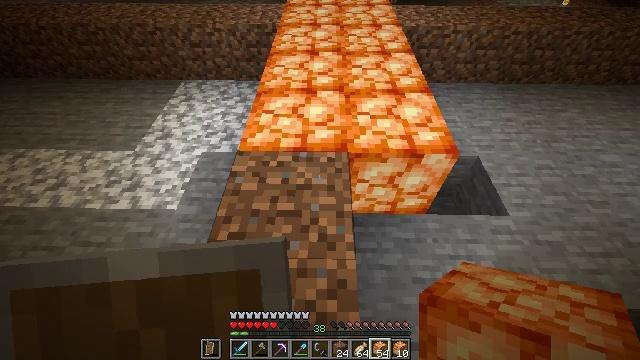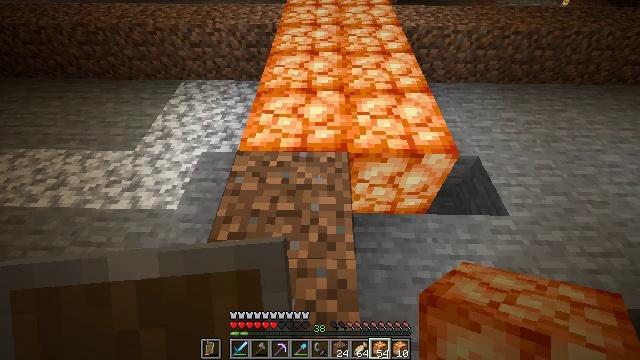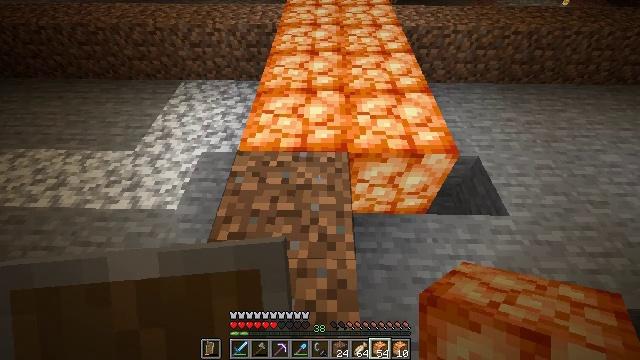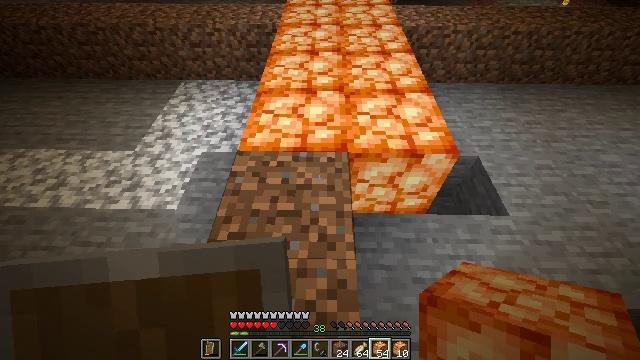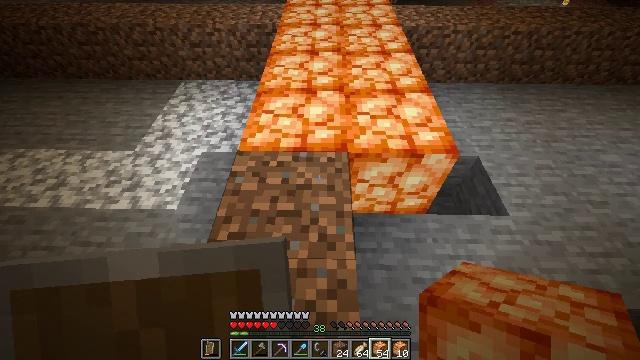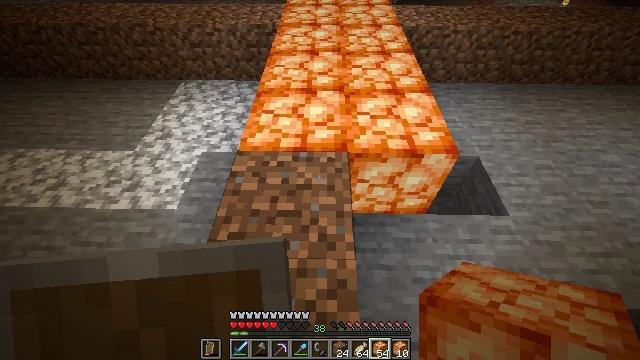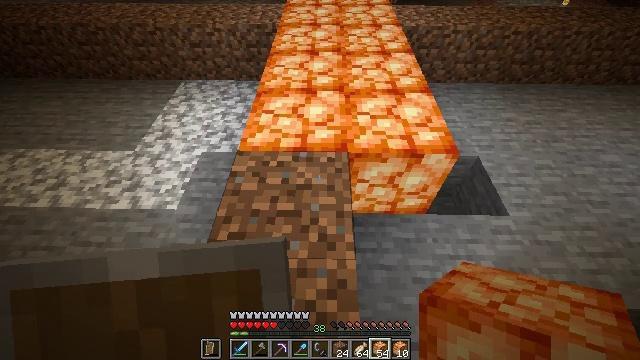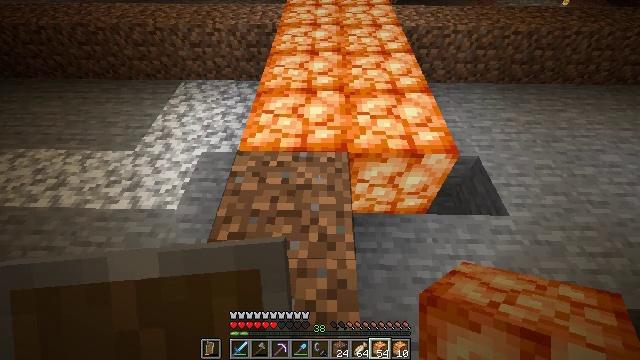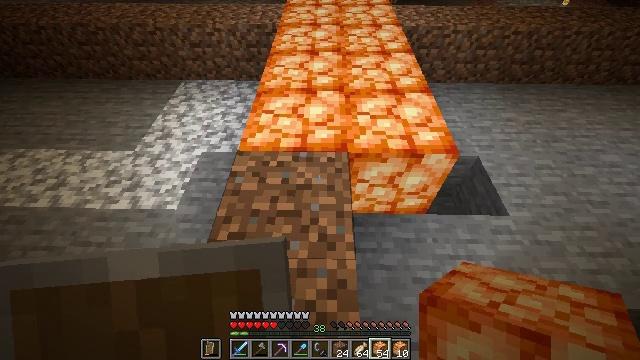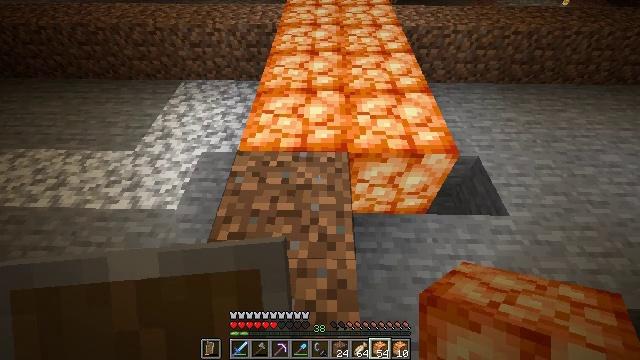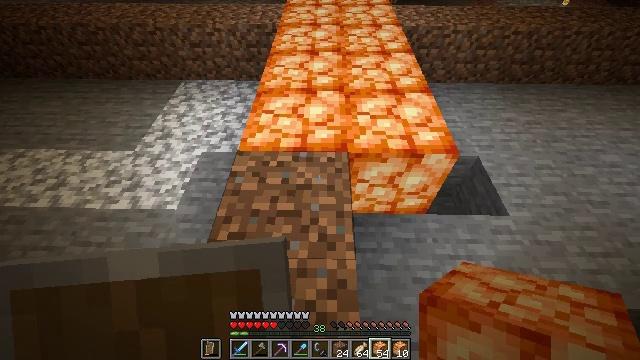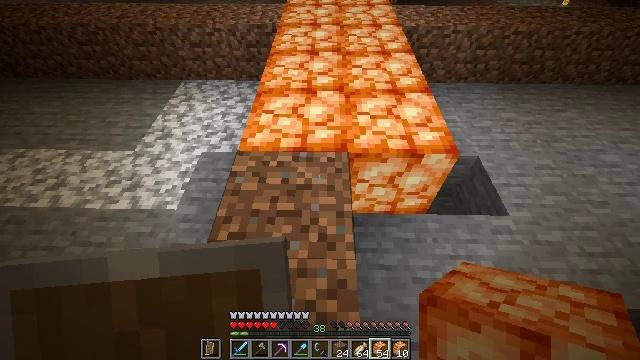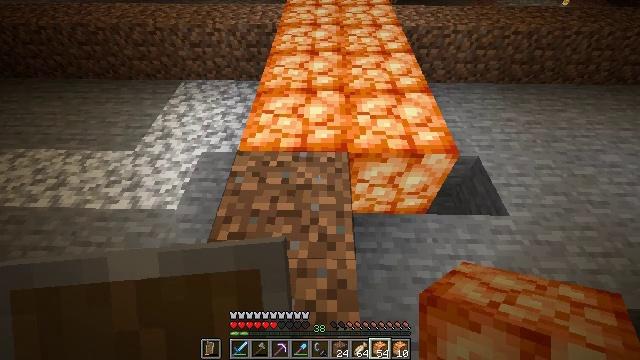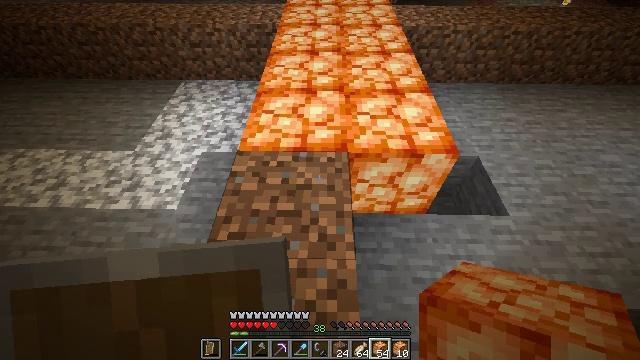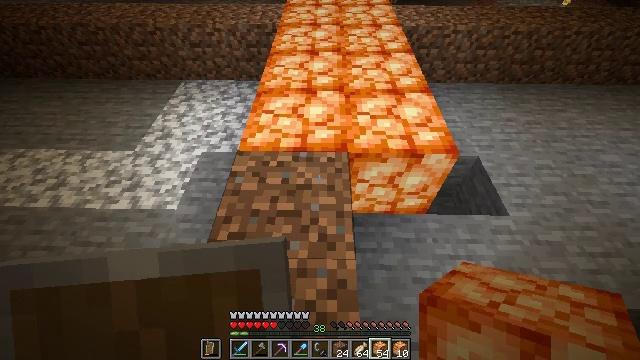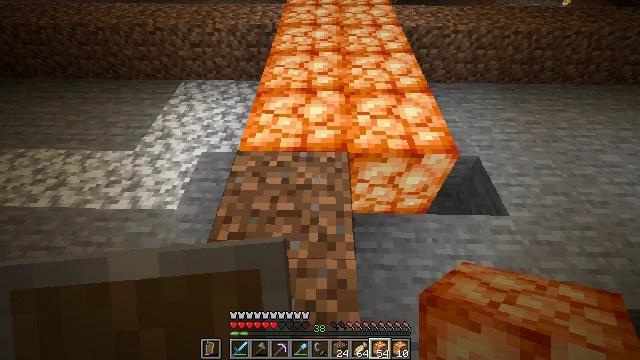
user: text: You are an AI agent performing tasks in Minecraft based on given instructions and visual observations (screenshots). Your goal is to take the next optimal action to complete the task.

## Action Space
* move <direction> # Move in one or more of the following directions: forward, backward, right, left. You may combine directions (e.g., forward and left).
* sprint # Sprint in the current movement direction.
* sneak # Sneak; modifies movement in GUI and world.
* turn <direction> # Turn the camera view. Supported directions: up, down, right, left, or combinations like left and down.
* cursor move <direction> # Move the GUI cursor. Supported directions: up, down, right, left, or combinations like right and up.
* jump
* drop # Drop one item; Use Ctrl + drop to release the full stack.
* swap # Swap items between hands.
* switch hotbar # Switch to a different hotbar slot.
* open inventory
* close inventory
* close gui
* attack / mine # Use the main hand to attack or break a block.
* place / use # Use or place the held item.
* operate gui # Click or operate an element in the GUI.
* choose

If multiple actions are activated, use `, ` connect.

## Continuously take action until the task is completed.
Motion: motion action
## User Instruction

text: Retrieve shroomlight for lighting purposes.
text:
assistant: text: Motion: no_op
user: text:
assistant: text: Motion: no_op
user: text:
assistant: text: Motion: no_op
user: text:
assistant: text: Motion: no_op
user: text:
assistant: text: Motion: no_op
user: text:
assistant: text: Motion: no_op
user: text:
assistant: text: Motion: no_op
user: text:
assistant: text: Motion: no_op
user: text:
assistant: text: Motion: no_op
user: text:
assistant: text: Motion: no_op
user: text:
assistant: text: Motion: no_op
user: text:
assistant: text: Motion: no_op
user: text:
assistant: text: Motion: no_op
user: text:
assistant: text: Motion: no_op
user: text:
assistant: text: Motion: no_op
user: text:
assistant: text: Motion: no_op
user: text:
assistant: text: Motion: no_op
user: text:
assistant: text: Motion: no_op
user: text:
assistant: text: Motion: no_op
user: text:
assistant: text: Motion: no_op
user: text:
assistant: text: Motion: no_op
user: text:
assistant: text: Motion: no_op
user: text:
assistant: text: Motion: no_op
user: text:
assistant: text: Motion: no_op
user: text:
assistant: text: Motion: no_op
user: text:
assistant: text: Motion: no_op
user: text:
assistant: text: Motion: no_op
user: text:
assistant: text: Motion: no_op
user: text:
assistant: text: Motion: no_op
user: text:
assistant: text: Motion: no_op